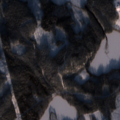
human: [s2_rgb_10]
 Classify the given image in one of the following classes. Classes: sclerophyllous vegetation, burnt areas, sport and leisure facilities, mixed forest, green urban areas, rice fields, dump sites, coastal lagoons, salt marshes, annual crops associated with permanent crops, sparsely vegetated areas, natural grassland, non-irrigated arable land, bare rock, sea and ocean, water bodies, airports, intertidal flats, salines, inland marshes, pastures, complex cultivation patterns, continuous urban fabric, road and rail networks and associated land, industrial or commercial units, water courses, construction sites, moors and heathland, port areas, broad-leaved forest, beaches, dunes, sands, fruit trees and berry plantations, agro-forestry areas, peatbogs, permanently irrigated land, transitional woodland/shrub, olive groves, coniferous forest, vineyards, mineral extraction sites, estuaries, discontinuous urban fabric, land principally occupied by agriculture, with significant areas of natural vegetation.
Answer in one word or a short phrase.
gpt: coniferous forest, mixed forest, transitional woodland/shrub, water bodies